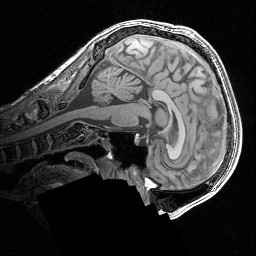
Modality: T1w
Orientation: sagittal
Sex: male
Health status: ill
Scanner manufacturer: siemens
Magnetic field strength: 3 T
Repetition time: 1.57 s
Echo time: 0.00342 s